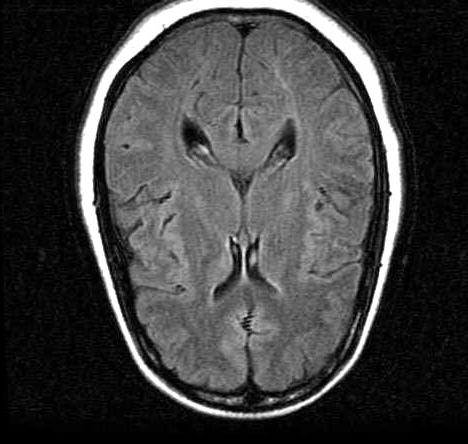
Label: notumor